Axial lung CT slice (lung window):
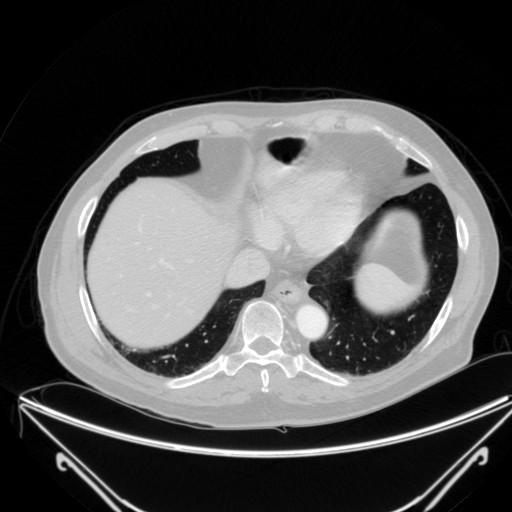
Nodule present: no